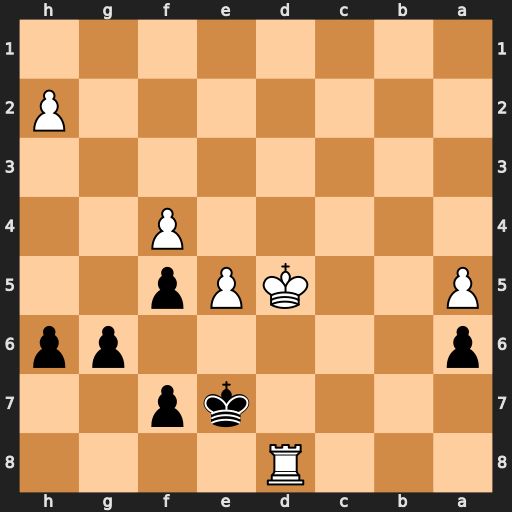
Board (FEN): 3R4/4kp2/p5pp/P2KPp2/5P2/8/7P/8
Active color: b
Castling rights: -
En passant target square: -
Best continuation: Kxd8